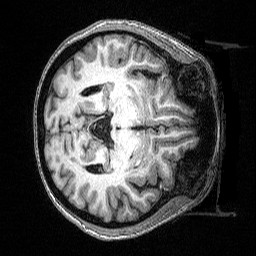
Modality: T1w
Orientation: axial
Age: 32
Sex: female
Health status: ill
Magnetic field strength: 3 T
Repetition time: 2.53 s
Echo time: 0.00331 s